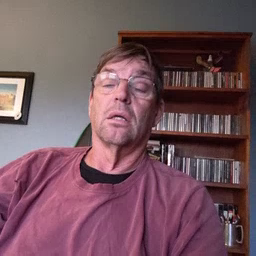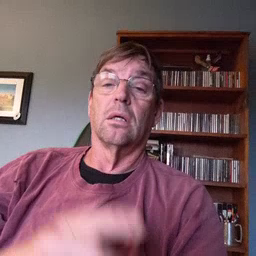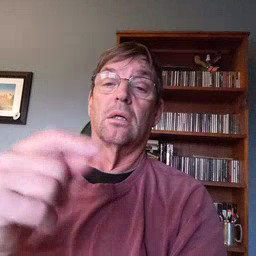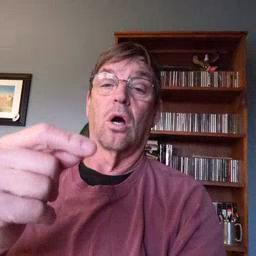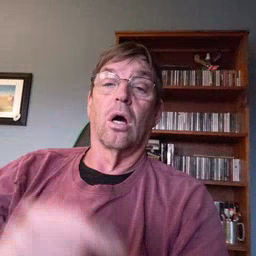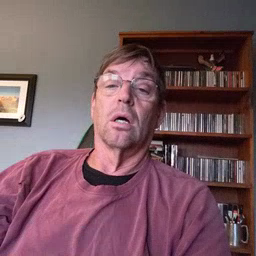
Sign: dog